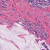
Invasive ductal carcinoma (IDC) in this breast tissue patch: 1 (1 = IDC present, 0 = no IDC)